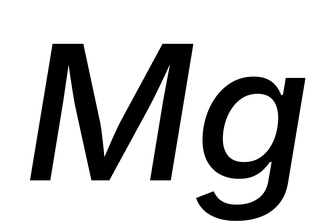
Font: Inter-Italic_Medium_Italic